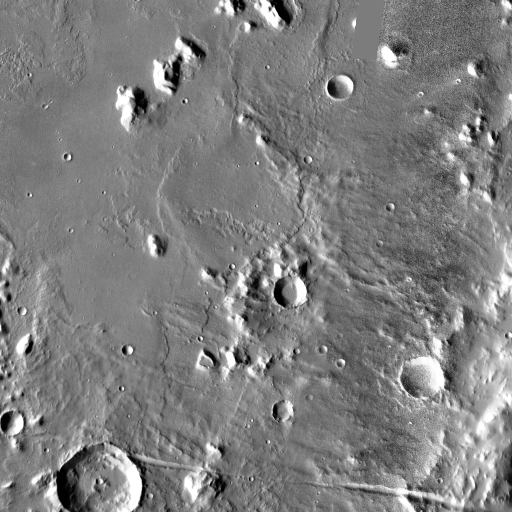
Crater classes present: Background, Other, Layered, Buried